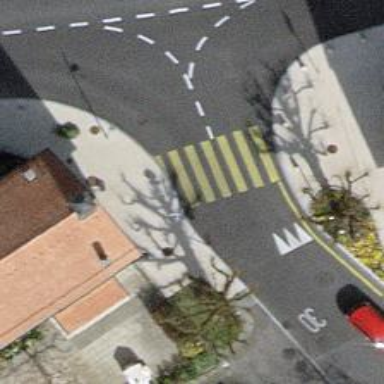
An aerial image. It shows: Zebra crossing on the road.